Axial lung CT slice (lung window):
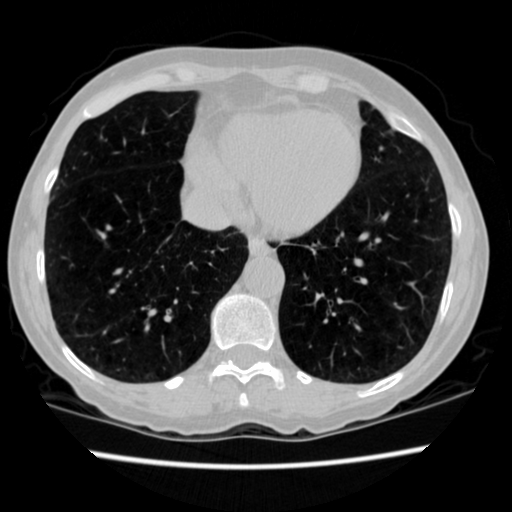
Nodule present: no